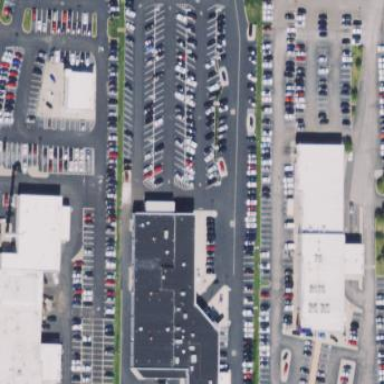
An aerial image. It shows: Commercial building with car shop.